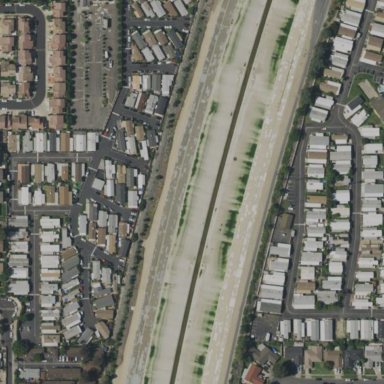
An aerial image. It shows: Residential area designated as trailer park.